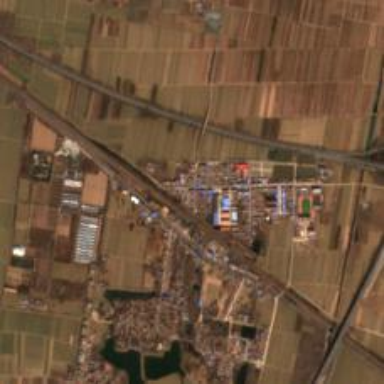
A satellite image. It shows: Village area.